Question: I have the following code which has 2 textviews side by side in 4 rows:
'''
<LinearLayout
android:orientation="vertical"
android:layout_width="match_parent"
android:layout_height="match_parent"
android:padding="5dp"
android:layout_weight="1.1"
android:gravity="center"
android:weightSum="4" >
<LinearLayout
android:orientation="horizontal"
android:layout_width="match_parent"
android:layout_height="match_parent"
android:layout_weight="1"
android:gravity="center" >
<TextView
android:id="@+id/tvCodeNameDetail"
android:layout_width="wrap_content"
android:layout_height="wrap_content"
android:text="cnsdsdsf:"
android:layout_weight="1"
android:gravity="center"
android:background="#ff0000" />
<TextView
android:id="@+id/tvCodeName"
android:layout_width="wrap_content"
android:layout_height="wrap_content"
android:text="TextView"
android:layout_weight="1"
android:gravity="center"
android:background="#00FF00" />
</LinearLayout>
<LinearLayout
android:orientation="horizontal"
android:layout_width="match_parent"
android:layout_height="match_parent"
android:layout_weight="1"
android:gravity="center" >
<TextView
android:id="@+id/tvVersionDetail"
android:layout_width="wrap_content"
android:layout_height="wrap_content"
android:text="vnddf: "
android:layout_weight="1"
android:gravity="center"
android:background="#00ff00" />
<TextView
android:id="@+id/tvVersion"
android:layout_width="wrap_content"
android:layout_height="wrap_content"
android:text="TextView"
android:layout_weight="1"
android:gravity="center"
android:background="#ff0000" />
</LinearLayout>
<LinearLayout
android:orientation="horizontal"
android:layout_width="match_parent"
android:layout_height="match_parent"
android:layout_weight="1"
android:gravity="center" >
<TextView
android:id="@+id/tvReleaseDetail"
android:layout_width="wrap_content"
android:layout_height="wrap_content"
android:text="rdsdfsdfsfsdf: "
android:layout_weight="1"
android:gravity="center"
android:background="#FF0000" />
<TextView
android:id="@+id/tvRelease"
android:layout_width="wrap_content"
android:layout_height="wrap_content"
android:text="TextView"
android:layout_weight="1"
android:gravity="center"
android:background="#00FF00" />
</LinearLayout>
<LinearLayout
android:orientation="horizontal"
android:layout_width="match_parent"
android:layout_height="match_parent"
android:layout_weight="1"
android:gravity="center" >
<TextView
android:id="@+id/tvAPIDetail"
android:layout_width="wrap_content"
android:layout_height="wrap_content"
android:text="apdd: "
android:layout_weight="1"
android:gravity="center"
android:background="#00ff00" />
<TextView
android:id="@+id/tvAPI"
android:layout_width="wrap_content"
android:layout_height="wrap_content"
android:text="TextView"
android:layout_weight="1"
android:gravity="center"
android:background="#ff0000" />
</LinearLayout>
</LinearLayout>
'''
It displays the following:

How do I modify the code to make it ALWAYS 50%/50% no what text is inside the textview?
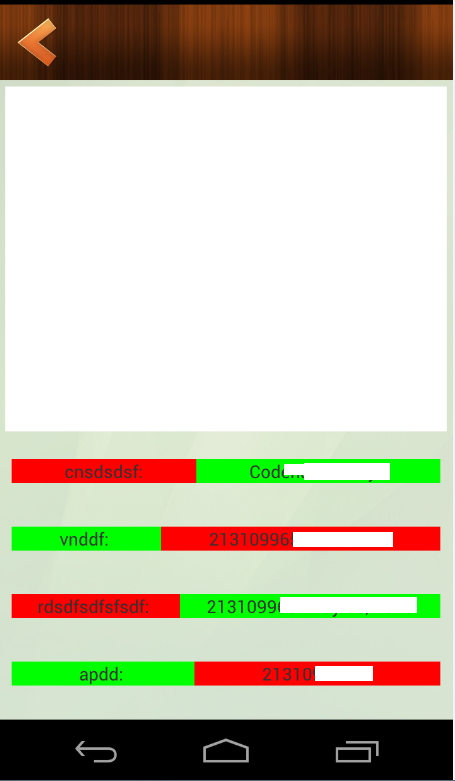
Answer: Change the 'width' of your 'TextView's both to '0dp' instead of 'wrap_content'
'''
<LinearLayout
android:orientation="horizontal"
android:layout_width="match_parent"
android:layout_height="match_parent"
android:layout_weight="1"
android:gravity="center" >
<TextView
android:id="@+id/tvCodeNameDetail"
android:layout_width="0dp" <!-- here -->
android:layout_height="wrap_content"
android:text="cnsdsdsf:"
android:layout_weight="1"
android:gravity="center"
android:background="#ff0000" />
<TextView
android:id="@+id/tvCodeName"
android:layout_width="0dp" <!-- and here -->
android:layout_height="wrap_content"
android:text="TextView"
android:layout_weight="1"
android:gravity="center"
android:background="#00FF00" />
</LinearLayout>
'''
When using 'weight' in a 'horizontal' 'LinearLayout' you need to have a 'width' of '0dp'. Likewise, in a 'vertical' 'LinearLayout', you would want a 'height' of '0dp'.